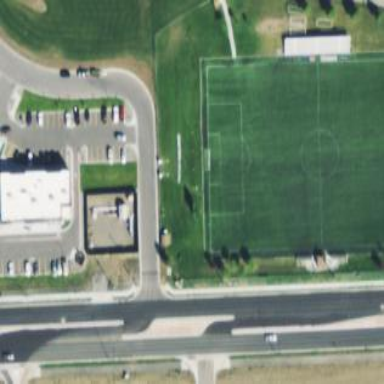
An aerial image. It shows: Soccer pitch for leisureland activities.